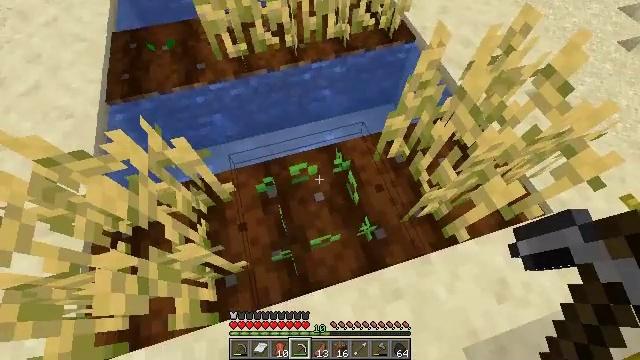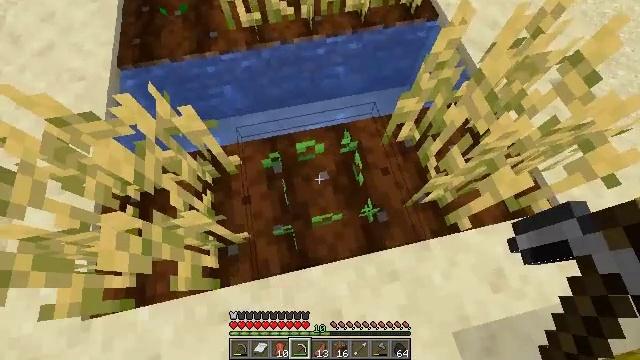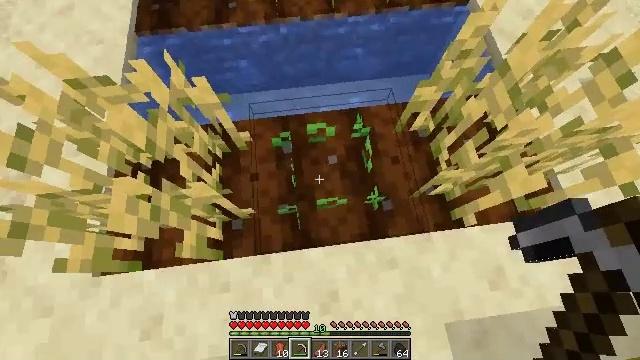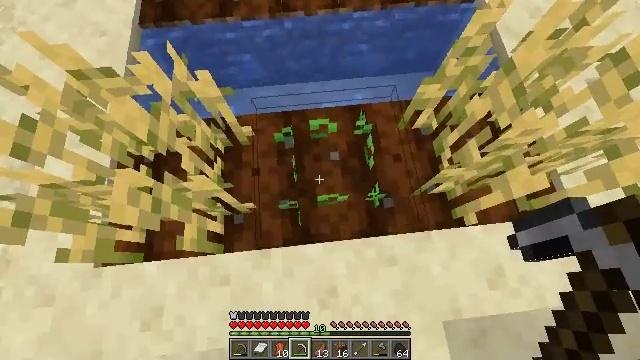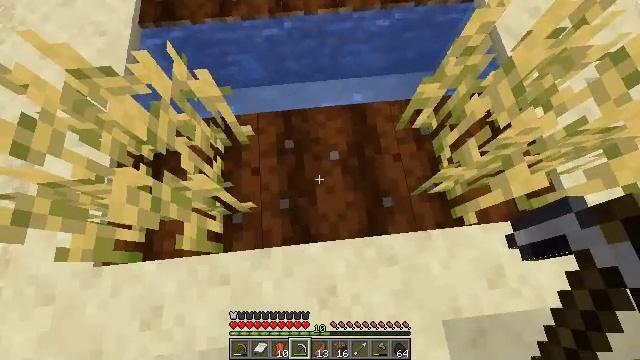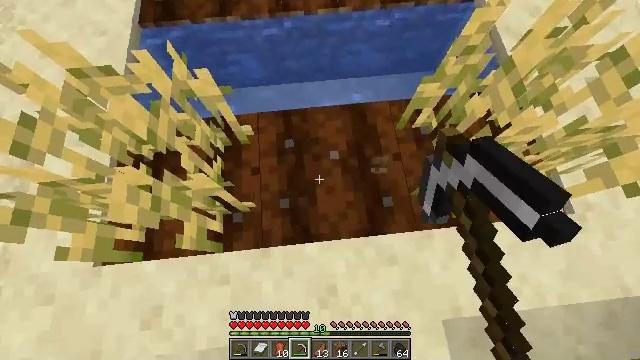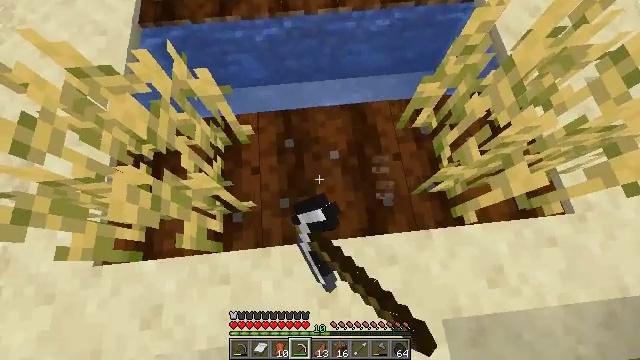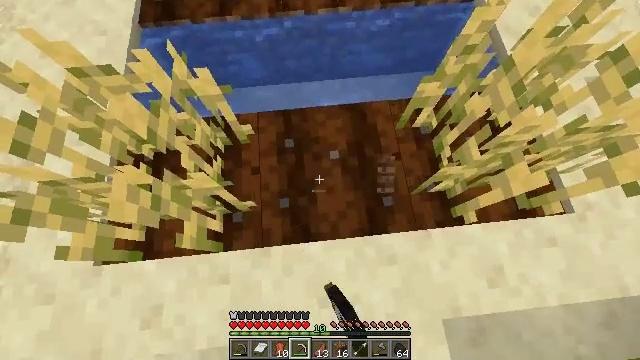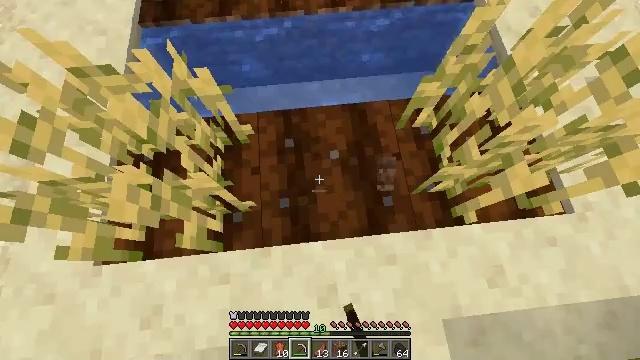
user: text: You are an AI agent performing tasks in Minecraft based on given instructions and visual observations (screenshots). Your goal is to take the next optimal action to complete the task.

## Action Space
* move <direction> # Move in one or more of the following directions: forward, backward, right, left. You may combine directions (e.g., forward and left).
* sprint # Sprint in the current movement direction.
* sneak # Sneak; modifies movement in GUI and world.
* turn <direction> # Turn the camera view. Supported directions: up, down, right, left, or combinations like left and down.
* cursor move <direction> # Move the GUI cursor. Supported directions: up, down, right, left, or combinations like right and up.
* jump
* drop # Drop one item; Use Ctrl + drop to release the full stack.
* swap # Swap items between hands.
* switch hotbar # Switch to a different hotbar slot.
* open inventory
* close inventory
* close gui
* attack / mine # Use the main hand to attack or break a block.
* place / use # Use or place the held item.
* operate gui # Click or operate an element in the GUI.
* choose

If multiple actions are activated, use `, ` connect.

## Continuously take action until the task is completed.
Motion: motion action
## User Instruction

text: Collect beetroots from the field.
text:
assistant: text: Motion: turn left and down
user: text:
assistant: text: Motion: turn left and down
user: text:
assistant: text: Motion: turn left
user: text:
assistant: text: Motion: attack / mine
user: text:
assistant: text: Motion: attack / mine
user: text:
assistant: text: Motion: attack / mine
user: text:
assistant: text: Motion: no_op
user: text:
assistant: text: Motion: no_op
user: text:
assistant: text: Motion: no_op